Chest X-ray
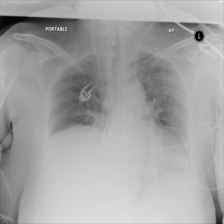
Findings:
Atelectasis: positive
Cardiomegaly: negative
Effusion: negative
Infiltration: negative
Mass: negative
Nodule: negative
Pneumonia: negative
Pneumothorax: negative
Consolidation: negative
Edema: negative
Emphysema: negative
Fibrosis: negative
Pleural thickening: negative
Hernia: negative